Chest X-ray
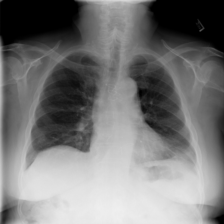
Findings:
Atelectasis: negative
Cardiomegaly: negative
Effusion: negative
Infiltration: negative
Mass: negative
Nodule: negative
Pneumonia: negative
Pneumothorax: negative
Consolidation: negative
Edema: negative
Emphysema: positive
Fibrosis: negative
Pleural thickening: negative
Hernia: negative